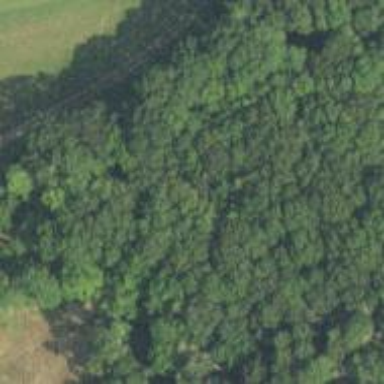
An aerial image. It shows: Needle-leaved woodland.